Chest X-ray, PA view. Patient: 56 years old, sex M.
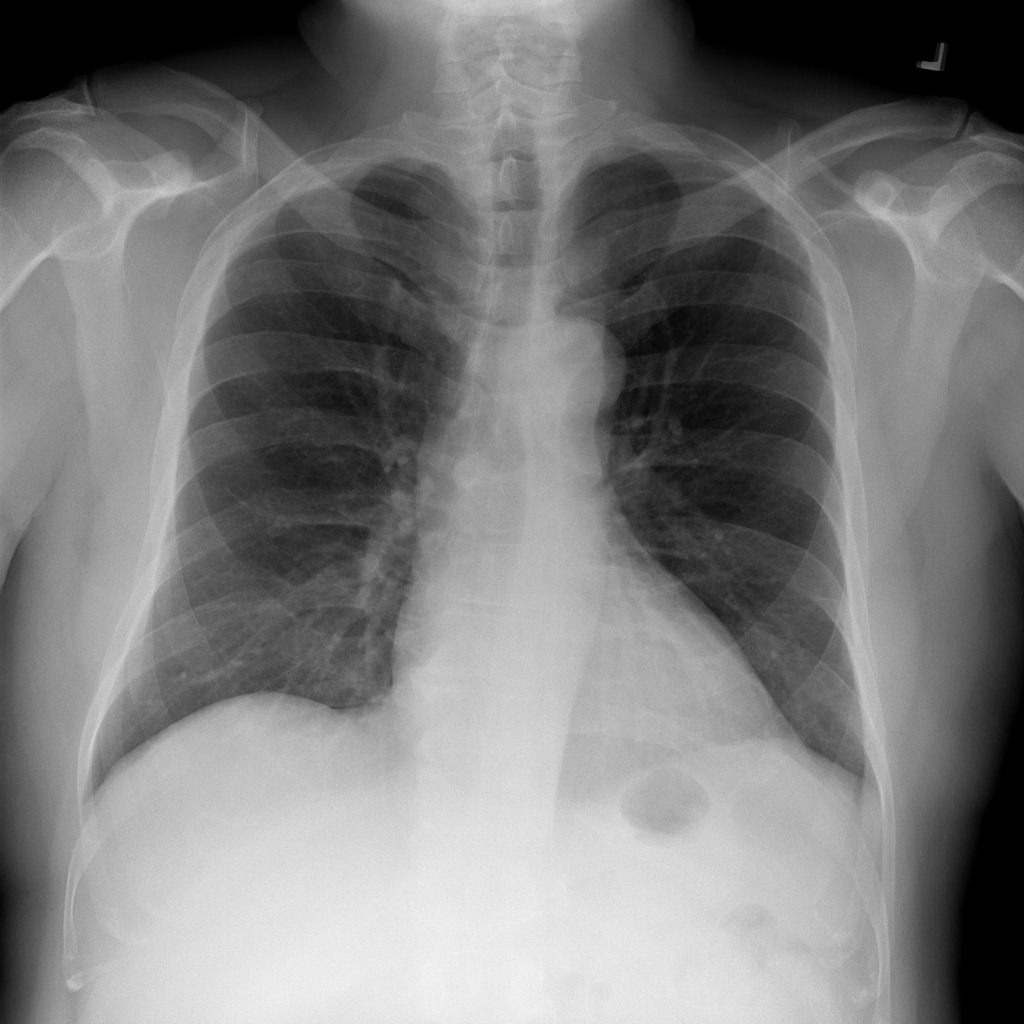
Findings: No Finding